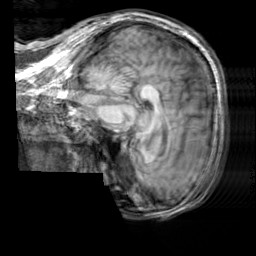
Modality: T1w
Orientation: sagittal
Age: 39
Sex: male
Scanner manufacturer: siemens
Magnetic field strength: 3 T
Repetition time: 2.3 s
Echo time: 0.00303 s